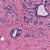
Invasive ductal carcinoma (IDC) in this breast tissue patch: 0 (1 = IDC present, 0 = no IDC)